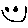
Label: smiley face